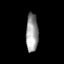
Tissue: prostate
Cell type: T cells
Senescence score: 0.298
Nuclear area (px): 455
Mean DAPI intensity: 155.2